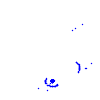
Particle: kaon